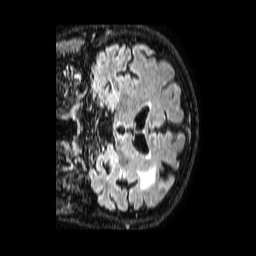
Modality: FLAIR
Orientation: coronal
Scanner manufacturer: philips
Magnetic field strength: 1.5 T
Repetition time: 4.8 s
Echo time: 0.3 s